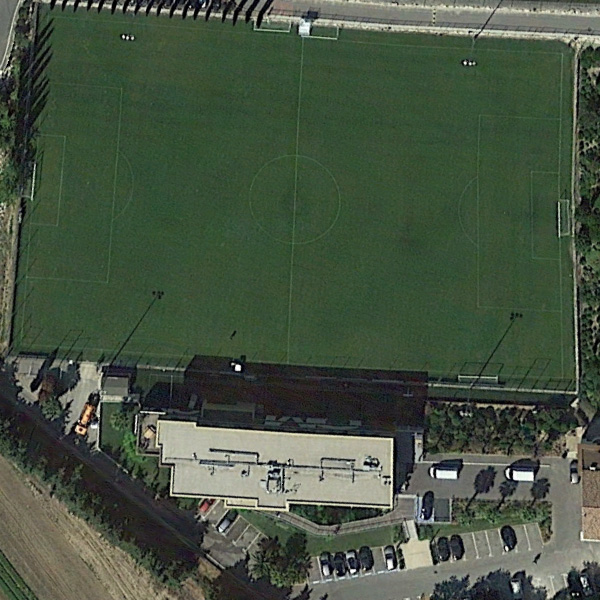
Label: Playground